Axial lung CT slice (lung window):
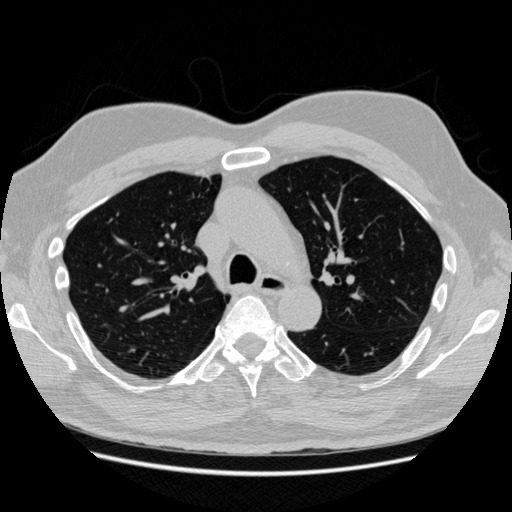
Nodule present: no